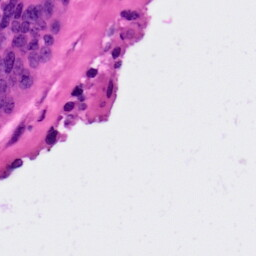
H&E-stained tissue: Ovarian